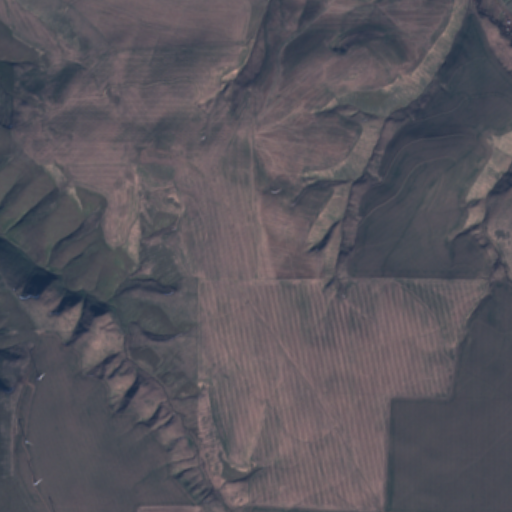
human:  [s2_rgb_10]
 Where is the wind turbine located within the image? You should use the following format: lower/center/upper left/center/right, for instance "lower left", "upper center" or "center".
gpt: The wind turbine is located in the lower left of the image.
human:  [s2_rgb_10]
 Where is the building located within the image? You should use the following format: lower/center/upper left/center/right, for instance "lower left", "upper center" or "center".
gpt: The building is located in the upper right of the image.
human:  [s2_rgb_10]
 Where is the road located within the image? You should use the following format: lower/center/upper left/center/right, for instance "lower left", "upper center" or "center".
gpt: There is no road in the image.